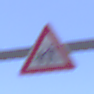
Verkehrszeichen: KinderRechts
Umgebung: Outdoor, Nature
Tageszeit: Midday
Wetter: Clear
Licht: Natural
Jahreszeit: Summer
Kontrast: HighContrast